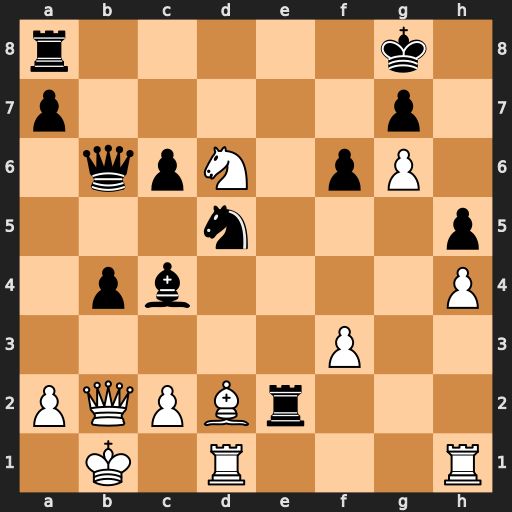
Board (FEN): r5k1/p5p1/1qpN1pP1/3n3p/1pb4P/5P2/PQPBr3/1K1R3R
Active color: w
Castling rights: -
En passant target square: -
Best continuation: Nxc4 Qc5 Qb3